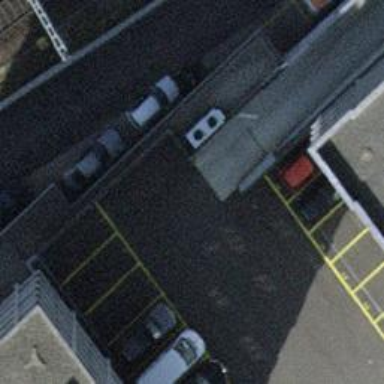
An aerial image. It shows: The entrance to rooftop parking area.